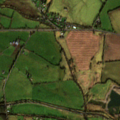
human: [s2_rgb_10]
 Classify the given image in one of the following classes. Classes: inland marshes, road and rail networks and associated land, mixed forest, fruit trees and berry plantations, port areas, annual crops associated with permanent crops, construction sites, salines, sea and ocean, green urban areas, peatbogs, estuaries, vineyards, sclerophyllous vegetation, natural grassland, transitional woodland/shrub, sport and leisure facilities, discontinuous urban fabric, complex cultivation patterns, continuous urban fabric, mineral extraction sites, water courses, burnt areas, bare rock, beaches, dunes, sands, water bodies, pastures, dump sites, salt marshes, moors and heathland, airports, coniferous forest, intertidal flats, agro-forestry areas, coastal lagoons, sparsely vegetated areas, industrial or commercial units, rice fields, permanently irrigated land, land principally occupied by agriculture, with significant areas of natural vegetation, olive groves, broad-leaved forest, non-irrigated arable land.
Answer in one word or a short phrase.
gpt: non-irrigated arable land, pastures